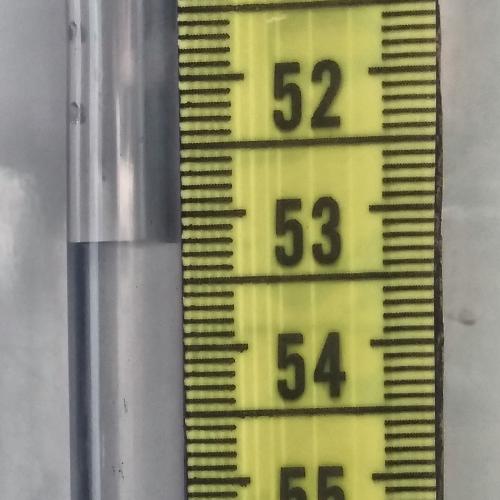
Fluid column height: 53.2 cm